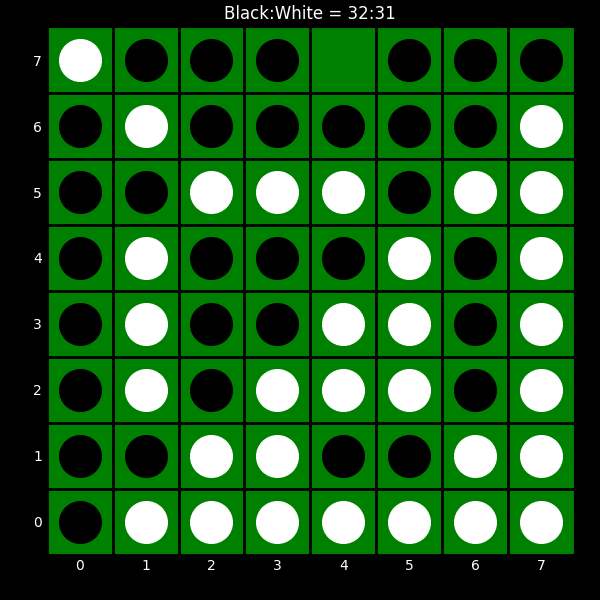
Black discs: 32
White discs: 31